Question: With my DDD model I have application services which host particular user stories and allow repositories/entities/domain-serices to be organised - as I understand this is a usual part of domain driven design layering as below:

I need to call an application service on a timed schedule, this schedule is defined in the model itself obtained from the jobs repository. A comment on this post kindly mentioned to have repository return GetPendingJobs() with a list of jobs to run.
Each job takes a cron job string, and will call a Application Service (for example SyncAccounts).
My questions are:
1. I know we could poll this on a thread, but where would this sit, in an entity domain service, or as something external to the domain model (perhaps a layer between application and the presentation)?
2. As mentioned on the comment with the jobs repository returning GetPendingJobs(), if this is based on the current date/time, is it the responsibility of the repository to know when to run, or of the Job entity (checking the current date time against its cronjob string)?
Code below:
'''
namespace DomainServices
{
public class JobSchedule
{
private readonly JobsRepository repo;
JobSchedule(JobsRepository repo)
{
this.repo = repo;
}
public void Poll()
{
var jobs = this.repo.GetAllJobs();
foreach(var job in jobs)
{
if(job.IsTimeToRun())
job.Run();
}
}
}
}
'''
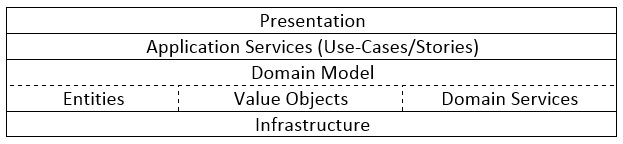
Answer: 1. This logic is an operational concern and thus belongs in the application tier. This however can be implemented in a variety of ways depending on the nature of the jobs. Will the jobs need to be run in their own process? If so, then you may want to go with a windows service for hosting. If the jobs can be run as part of the main application process, the runner can itself be a background application service.
2. The GetPendingJobs method can return jobs based on the current or a provided time in which case it effectively knows which jobs must run when. However, the canonical information is associated with the job itself - the repository just queries it.